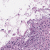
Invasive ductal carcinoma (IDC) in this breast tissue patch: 0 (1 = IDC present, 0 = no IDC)